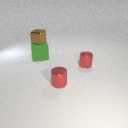
small red metal cylinder behind small red metal cylinder